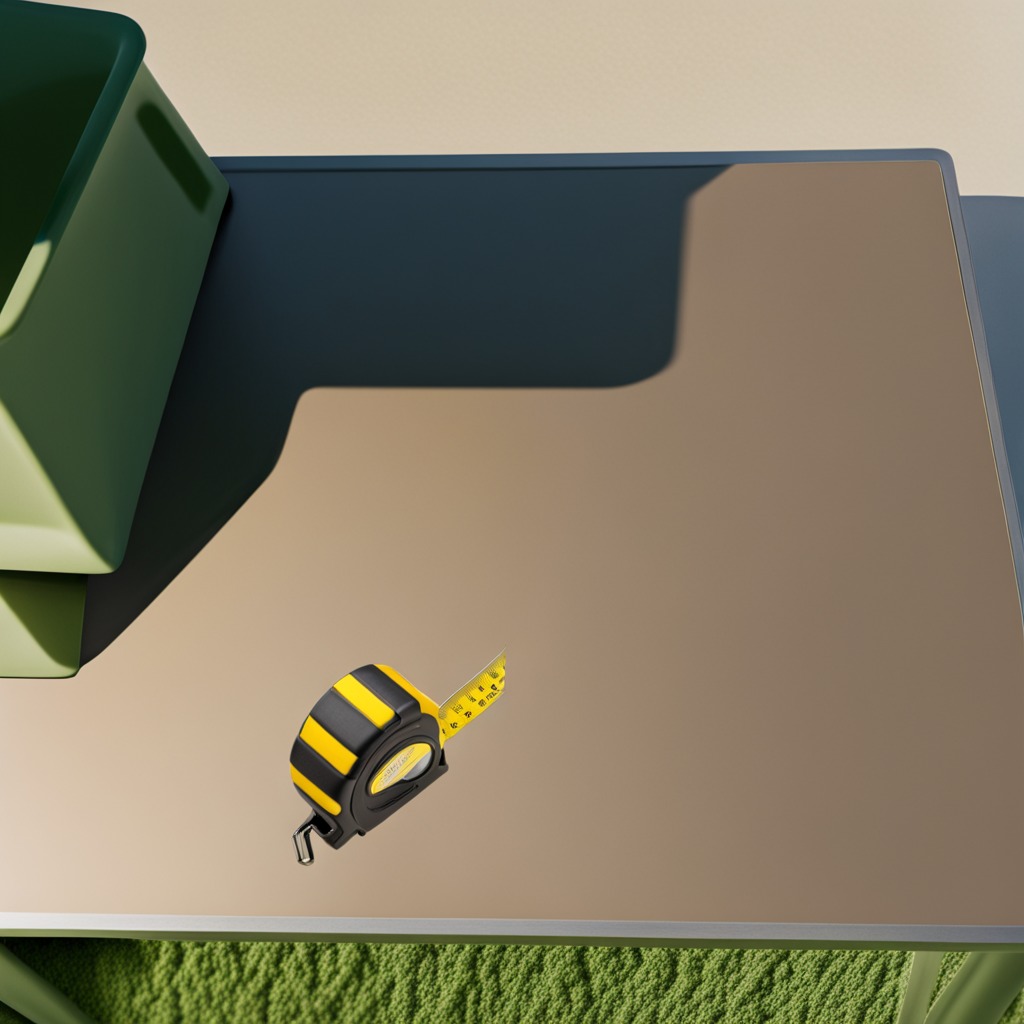
A measuring tape is lying on a clean utility table in a temporary outdoor tool station afternoon light present textured surface.